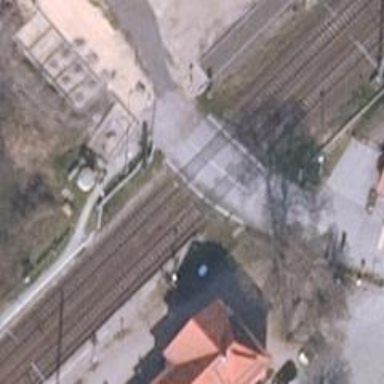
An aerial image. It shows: Level crossing with lights and saltire markings.